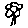
Label: tree